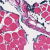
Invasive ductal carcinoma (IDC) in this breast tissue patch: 0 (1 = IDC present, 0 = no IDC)